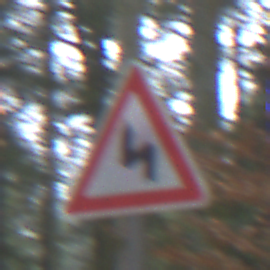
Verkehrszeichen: DoppelkurveZunaechstLinks
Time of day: Midday
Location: Outdoor (Nature)
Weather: Overcast
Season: NotSpecified
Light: Natural